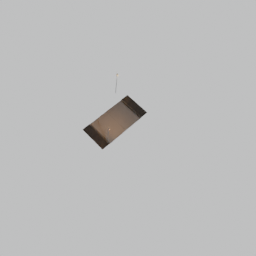
Label: lighting